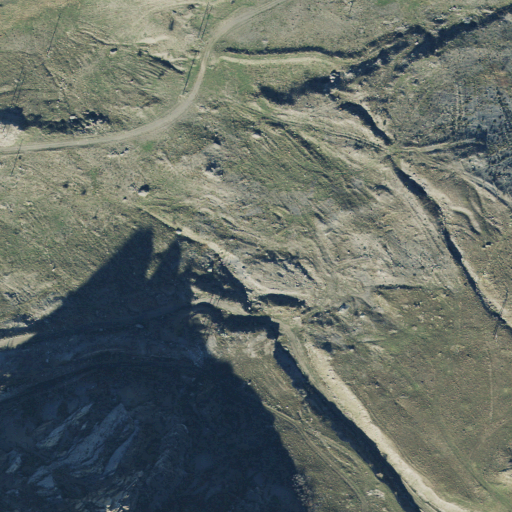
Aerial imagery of valley in Utah named Black Rock Canyon containing grassland, shrub, and herbaceous wetlands